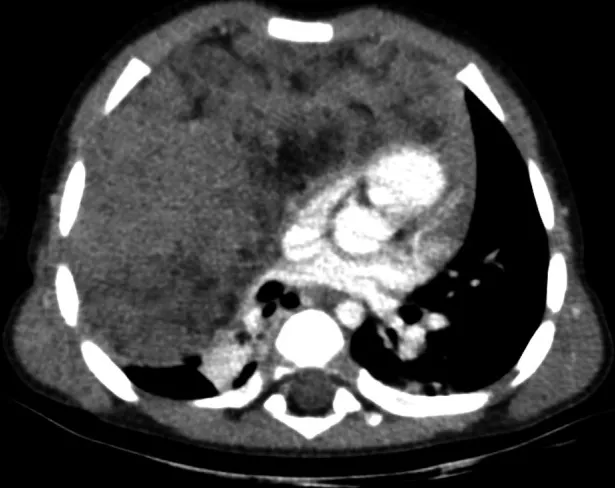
Chest CT scan showing the large mediastinal mass.
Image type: radiology (ct)